Question: i got this problem :
'''
'tuple' object has no attribute 'rstrip'
'''
my script is :
'''
def destroyVM(request,id):
conn = sqlite3.connect('testDB')
c = conn.cursor()
api = 'http://196.203.216.18:5555/client/api'
apikey = '3U7UPLR4JHYEzOhKe0JYnR_ICChdmuynnl0SdqmFzFgG4Hgd6BJHHjcSk2K3SsXUvheLEoN-SlRuEOpqZbqbVA'
secret = 'JU1gQk99VpAEZWWKxiR97w8mIPtSZsXwuORL6H2NKkve0EHDvBZ5IQN-CXHqMhVKmOLRcRhjyr4RPnTqAmD5Ig'
cloudstack = CloudStack.Client(api, apikey, secret) # ouvrir une connexion serveur/client
c.execute("SELECT vmid FROM vmm_vm where id ="+id+";");
conn.commit()
vmid = c.fetchone()
vm = cloudstack.destroyVirtualMachine({'id':vmid})
c.execute("DELETE FROM vmm_vm WHERE id = '"+id+"';")
conn.commit()
conn.close()
return render_to_response('vms.html',{'vms':Vm.objects.all()})
'''
is the problem in vmid ? when I fetch the query

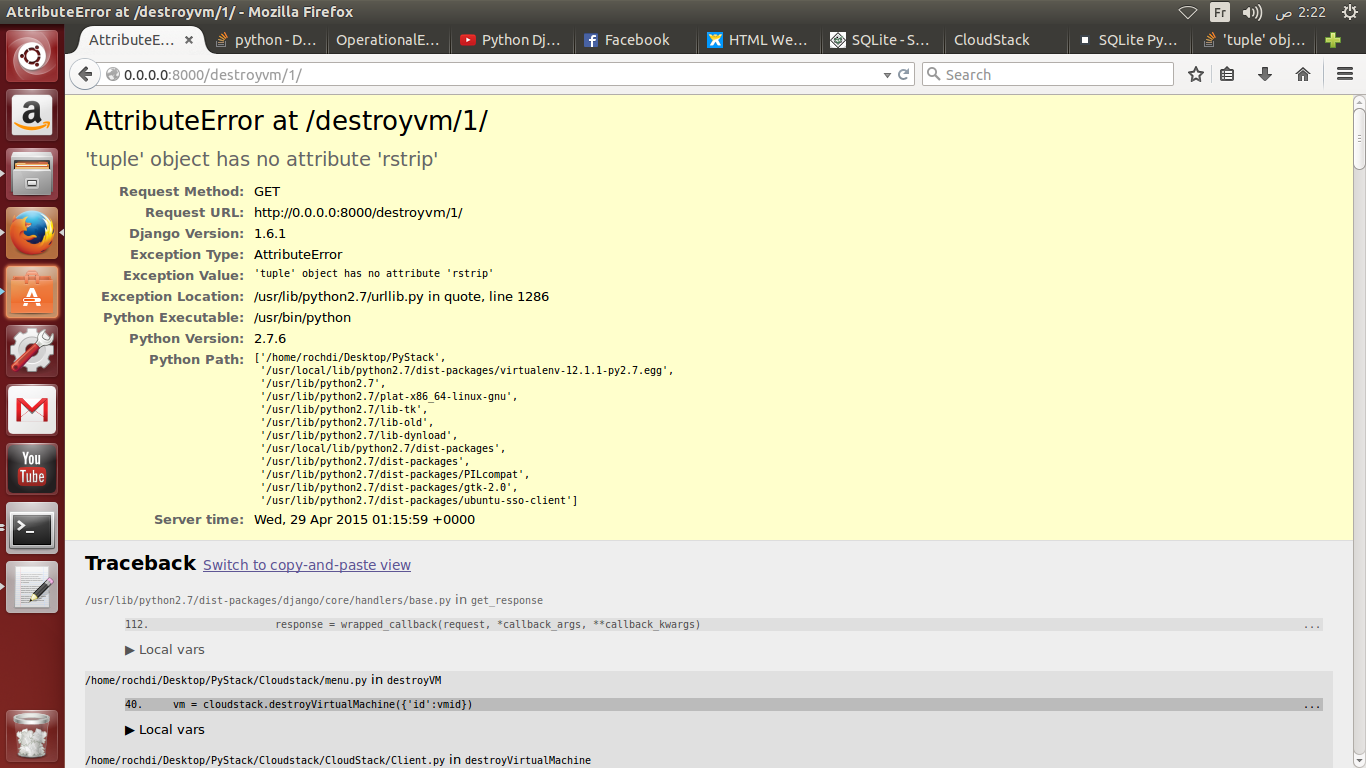
Answer: <URL> that represent a row.
You need to extract item from the tuple.
'''
vmid = c.fetchone()[0]
'''
or using tuple unpacking:
'''
vmid, = c.fetchone() # same as (vmid,) = c.fetchone()
'''